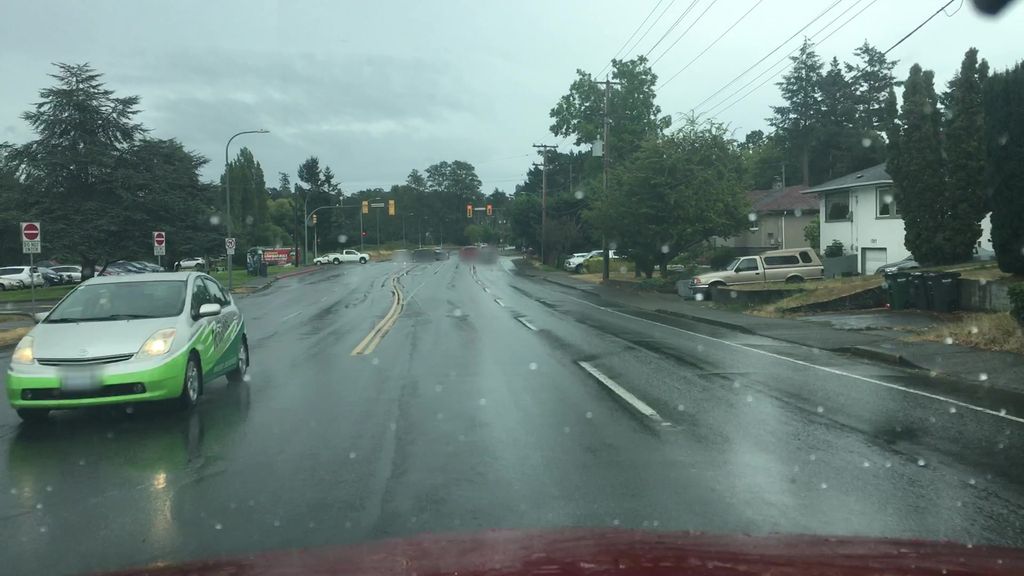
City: victoria